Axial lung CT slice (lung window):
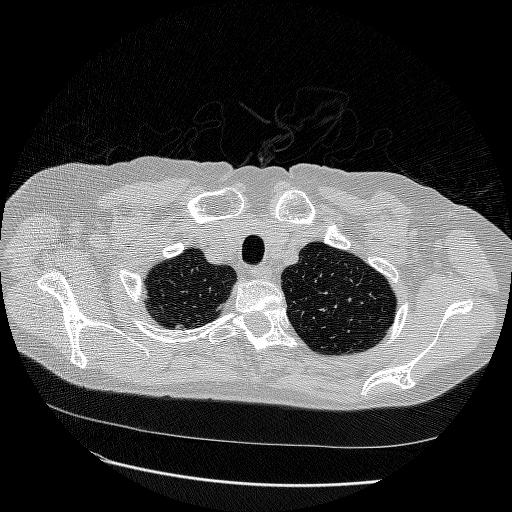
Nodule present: no